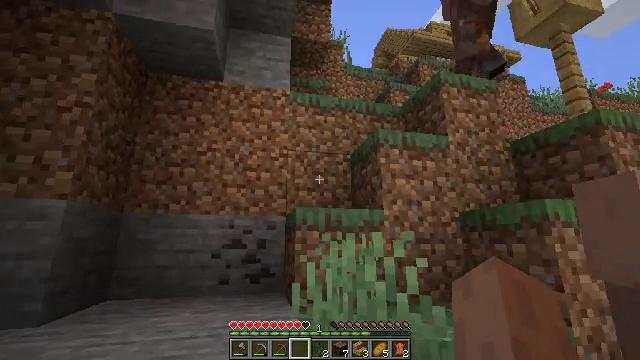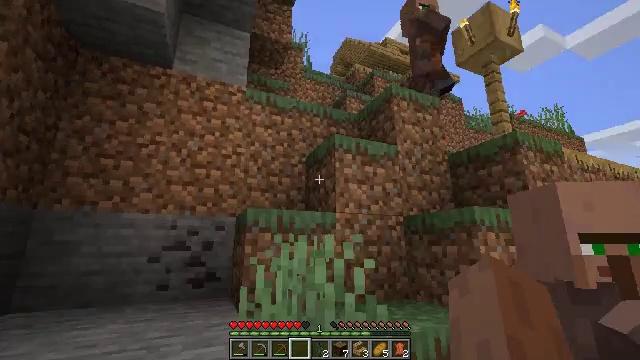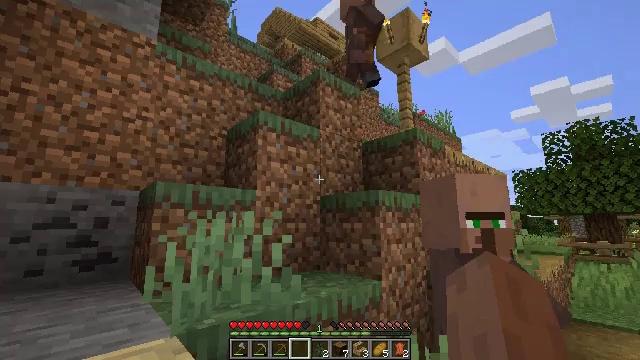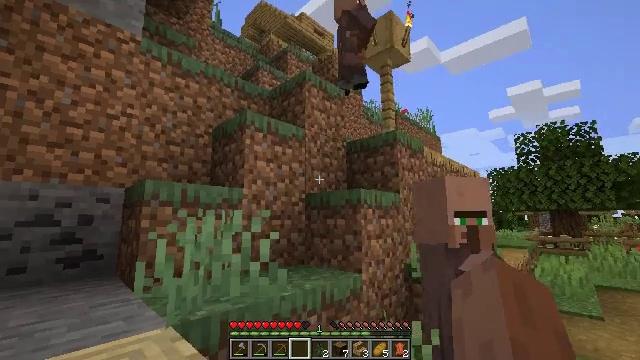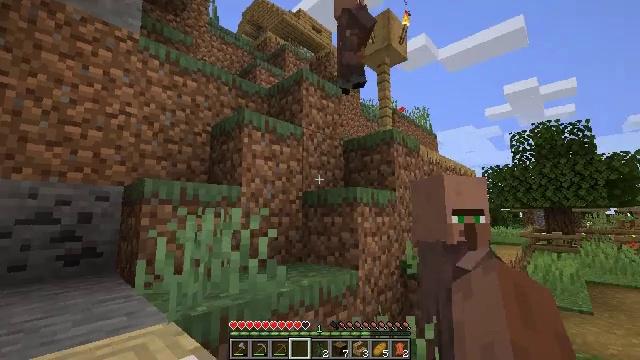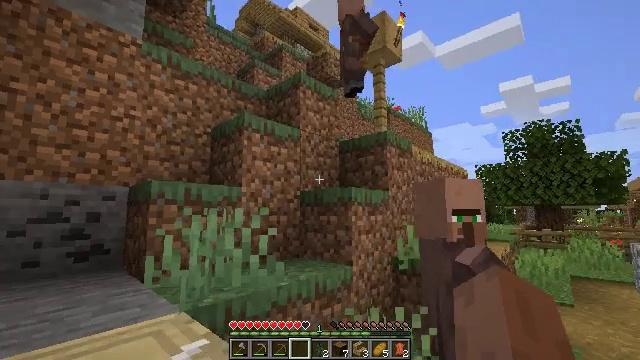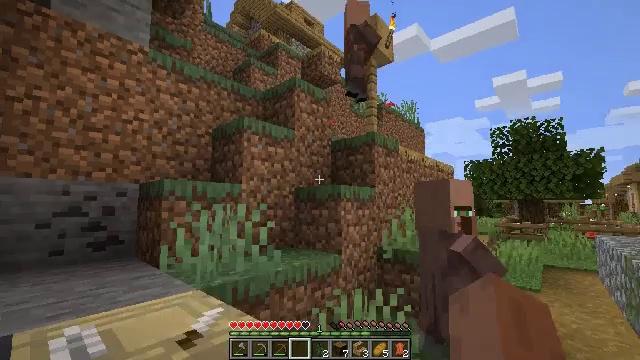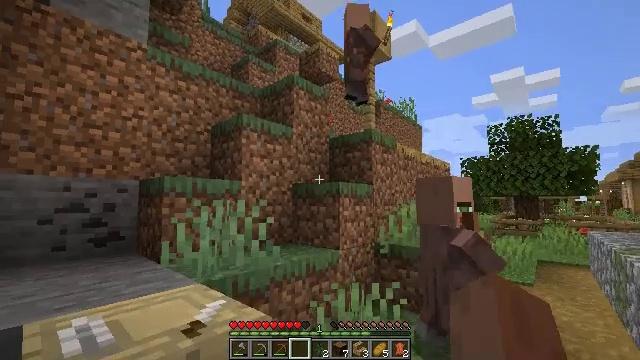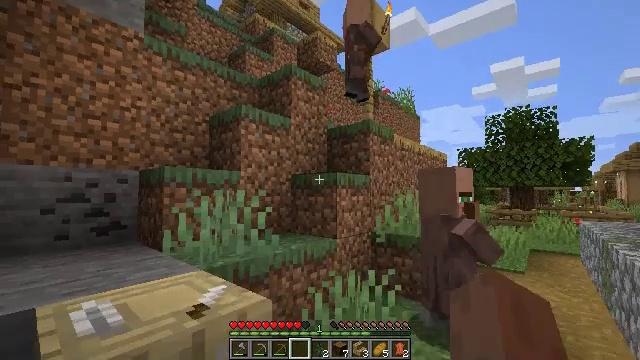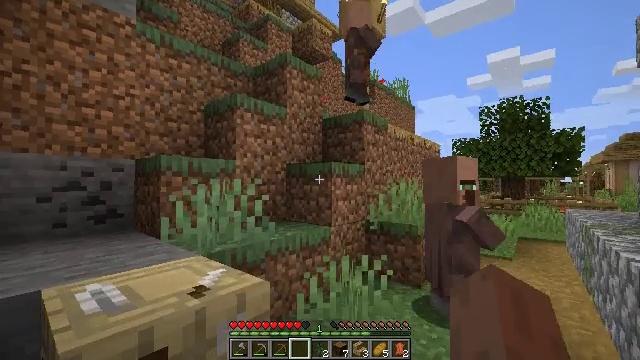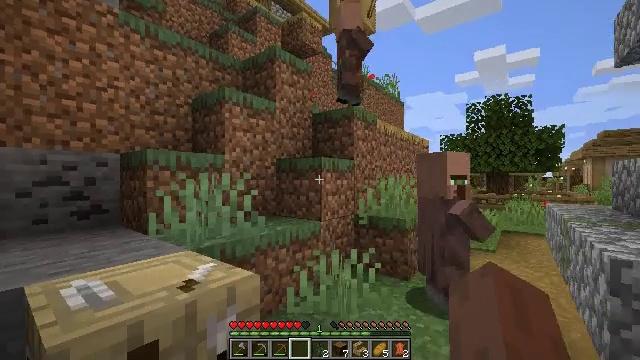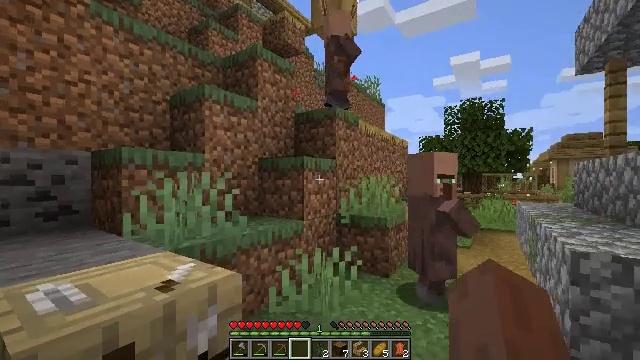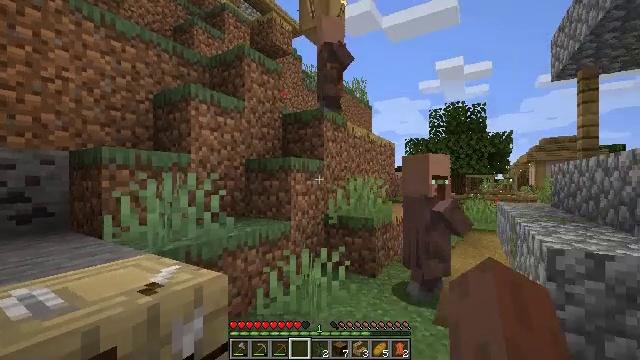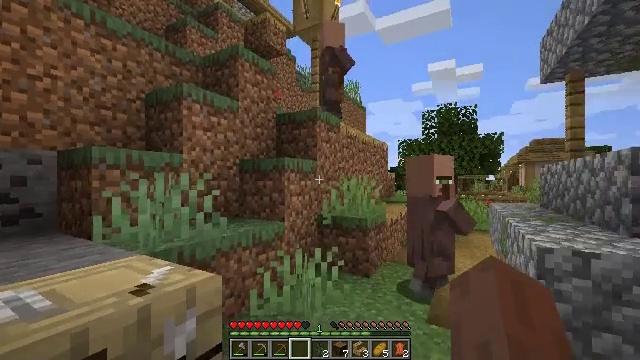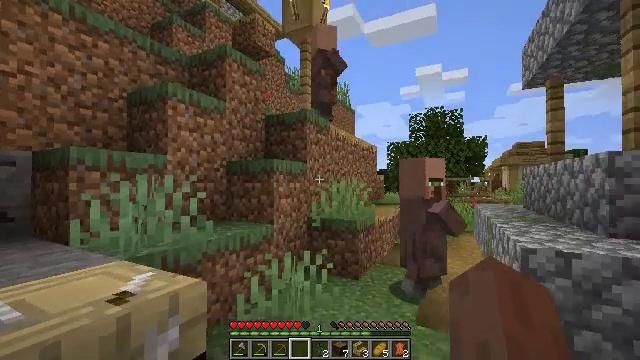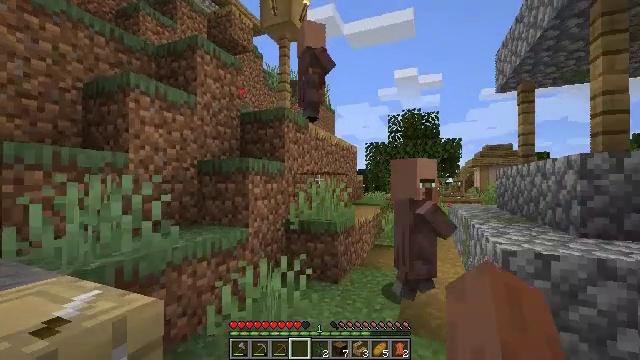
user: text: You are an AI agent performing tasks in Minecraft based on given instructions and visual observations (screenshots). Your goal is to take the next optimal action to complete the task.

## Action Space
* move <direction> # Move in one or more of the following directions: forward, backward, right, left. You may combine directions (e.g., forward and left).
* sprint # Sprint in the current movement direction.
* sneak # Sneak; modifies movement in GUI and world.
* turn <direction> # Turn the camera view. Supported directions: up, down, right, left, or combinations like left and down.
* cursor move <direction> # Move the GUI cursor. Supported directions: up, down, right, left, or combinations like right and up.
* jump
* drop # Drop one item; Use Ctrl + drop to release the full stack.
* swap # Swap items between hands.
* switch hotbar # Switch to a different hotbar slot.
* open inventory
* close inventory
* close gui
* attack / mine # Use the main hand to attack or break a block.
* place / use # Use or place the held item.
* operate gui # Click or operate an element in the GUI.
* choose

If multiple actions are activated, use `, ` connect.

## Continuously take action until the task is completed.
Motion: motion action
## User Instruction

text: Break and collect the fletching table.
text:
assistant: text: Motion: turn right
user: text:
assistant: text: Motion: move back, turn right and down
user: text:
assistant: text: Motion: move back, turn right
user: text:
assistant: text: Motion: move back
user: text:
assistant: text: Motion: move back
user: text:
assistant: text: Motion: move back, turn right and down
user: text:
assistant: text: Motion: no_op
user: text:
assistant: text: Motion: turn down
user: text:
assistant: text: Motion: turn right and down
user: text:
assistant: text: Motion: turn right and down
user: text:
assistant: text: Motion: turn right
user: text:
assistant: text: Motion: turn right
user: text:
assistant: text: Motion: turn right
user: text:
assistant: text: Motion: move forward, turn right
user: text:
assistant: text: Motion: move forward, turn right
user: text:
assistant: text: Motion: move forward, turn right
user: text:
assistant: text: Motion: turn right
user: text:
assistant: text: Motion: turn right
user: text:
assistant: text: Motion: turn right
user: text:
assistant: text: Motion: no_op
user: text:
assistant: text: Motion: turn right
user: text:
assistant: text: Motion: turn right
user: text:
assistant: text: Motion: turn right
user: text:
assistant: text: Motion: no_op
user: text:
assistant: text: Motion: turn right
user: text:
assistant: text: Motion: turn right and up
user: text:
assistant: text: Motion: turn right and up
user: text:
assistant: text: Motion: turn right
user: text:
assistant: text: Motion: no_op
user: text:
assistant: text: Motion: no_op